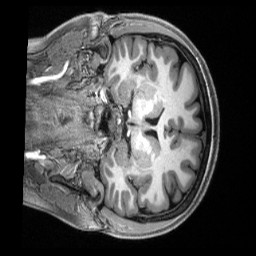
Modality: T1w
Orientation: coronal
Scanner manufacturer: siemens
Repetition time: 2.5 s
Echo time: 0.00231 s